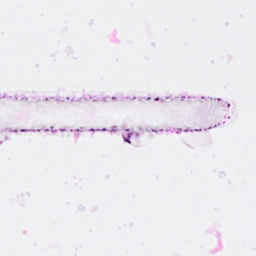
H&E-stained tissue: Breast